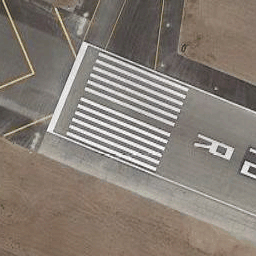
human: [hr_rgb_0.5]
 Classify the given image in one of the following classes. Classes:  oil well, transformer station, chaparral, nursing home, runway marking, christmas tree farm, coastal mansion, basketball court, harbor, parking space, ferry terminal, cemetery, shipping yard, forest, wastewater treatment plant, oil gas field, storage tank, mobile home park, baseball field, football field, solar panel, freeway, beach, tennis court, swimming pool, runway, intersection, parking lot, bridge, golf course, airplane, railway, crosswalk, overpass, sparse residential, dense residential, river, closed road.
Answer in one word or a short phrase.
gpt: runway